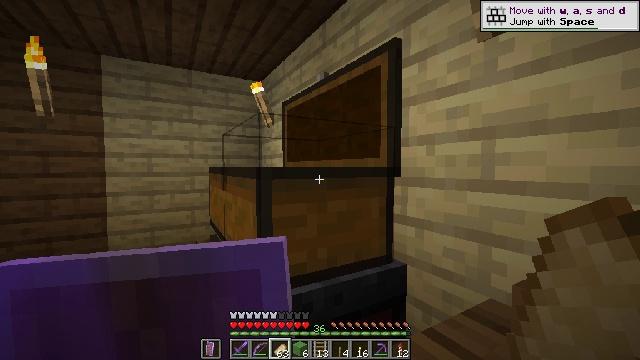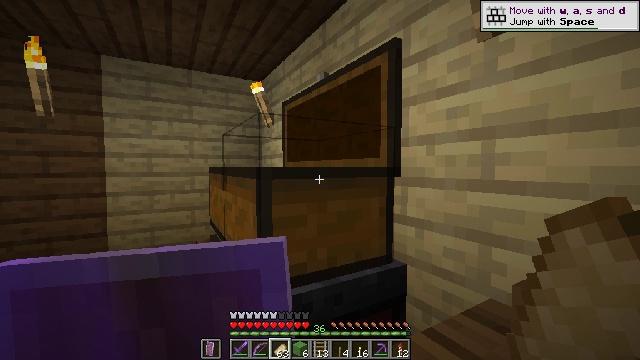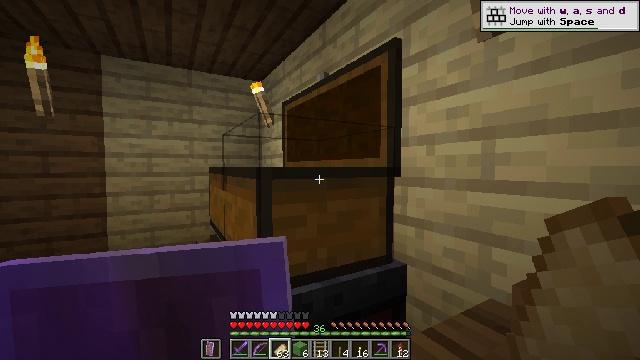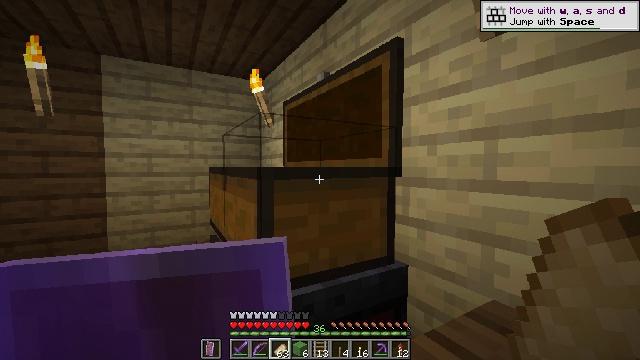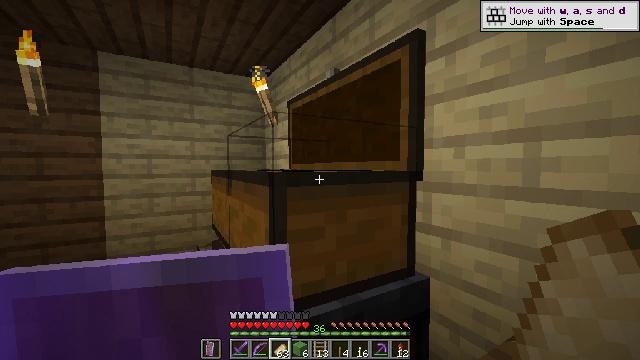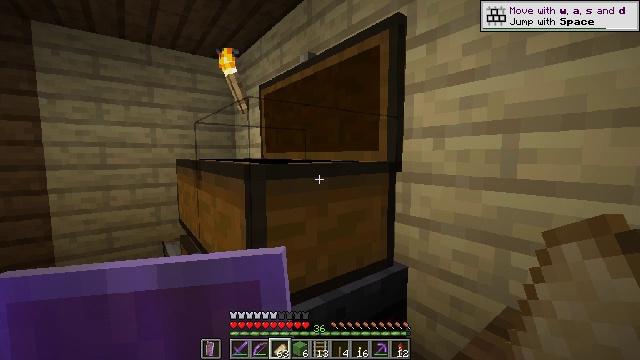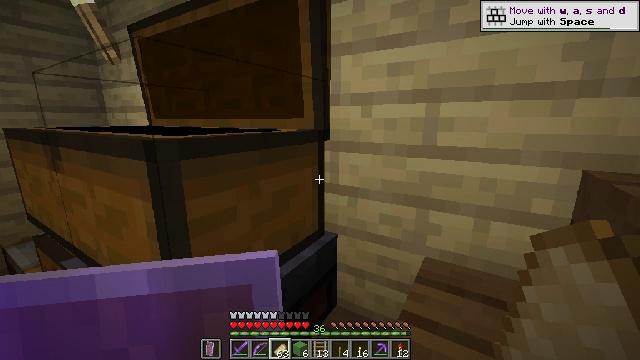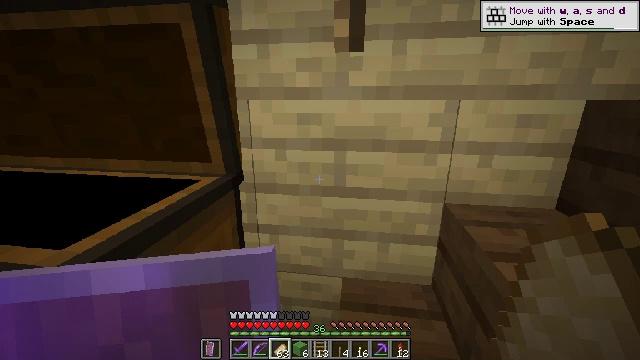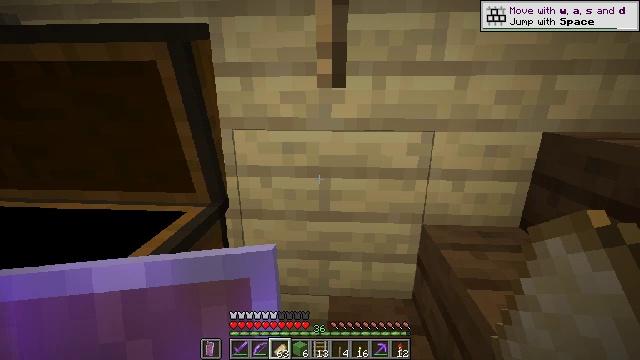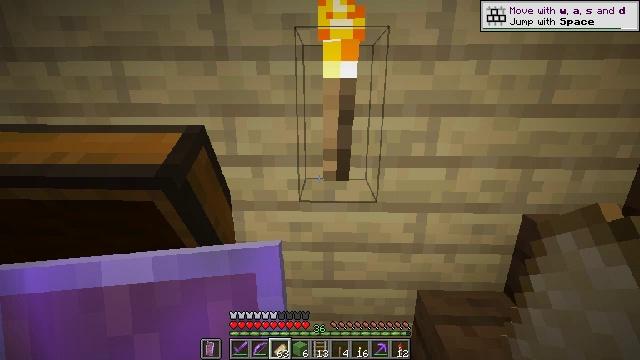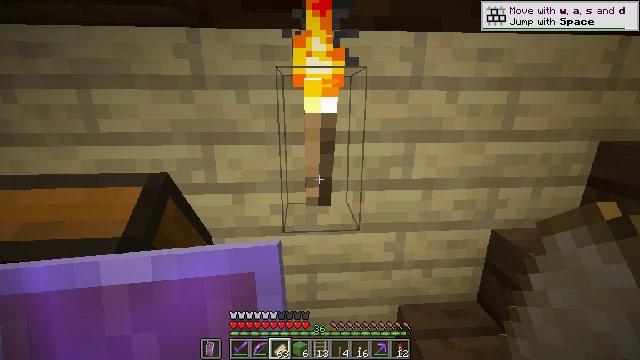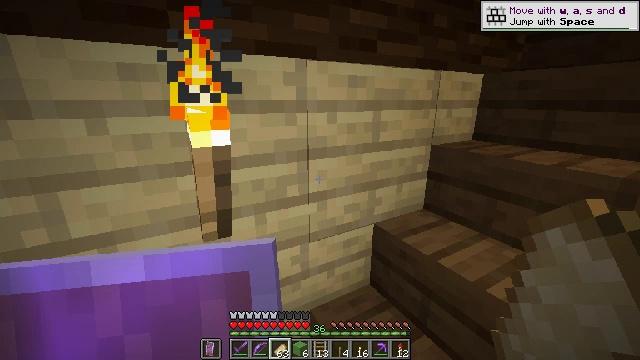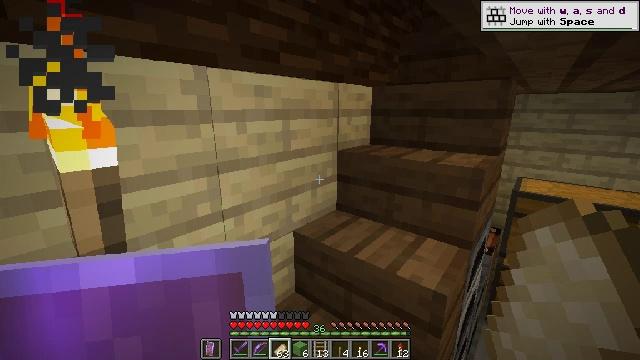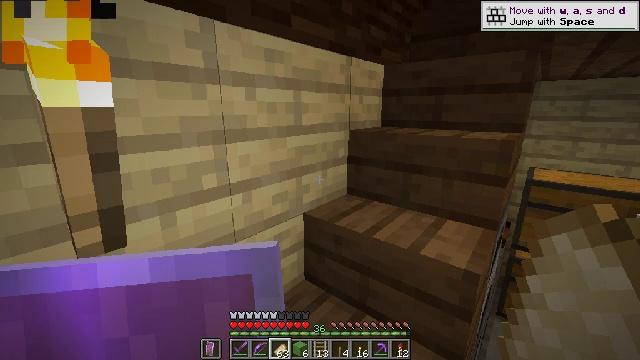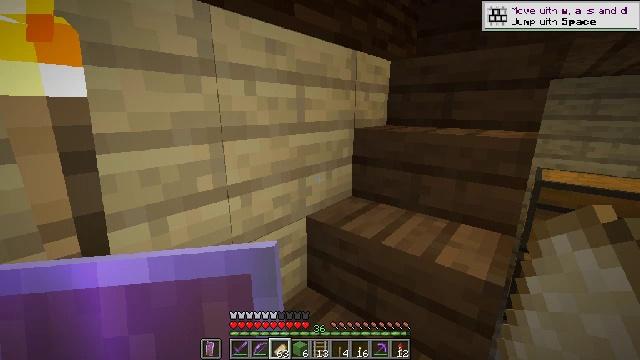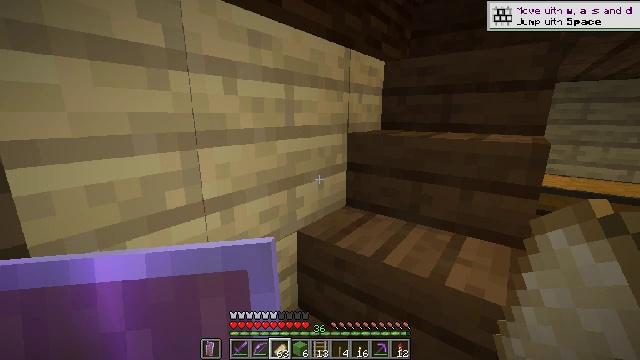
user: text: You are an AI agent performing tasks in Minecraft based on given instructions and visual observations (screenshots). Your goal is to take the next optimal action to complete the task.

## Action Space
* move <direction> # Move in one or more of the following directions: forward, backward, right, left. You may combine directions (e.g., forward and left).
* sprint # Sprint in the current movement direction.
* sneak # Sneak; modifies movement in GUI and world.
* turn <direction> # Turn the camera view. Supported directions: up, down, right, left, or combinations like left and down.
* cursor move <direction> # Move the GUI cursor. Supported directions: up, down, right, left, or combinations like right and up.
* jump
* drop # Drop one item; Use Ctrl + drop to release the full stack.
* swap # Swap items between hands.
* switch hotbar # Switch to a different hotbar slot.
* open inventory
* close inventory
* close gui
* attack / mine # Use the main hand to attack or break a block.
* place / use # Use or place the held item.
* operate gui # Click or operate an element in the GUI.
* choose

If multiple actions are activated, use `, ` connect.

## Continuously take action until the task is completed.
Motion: motion action
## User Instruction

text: Craft a comparator.
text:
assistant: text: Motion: no_op
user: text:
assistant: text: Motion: no_op
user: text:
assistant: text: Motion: move forward
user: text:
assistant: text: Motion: move forward
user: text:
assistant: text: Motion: move forward, turn right and down
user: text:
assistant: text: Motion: move forward, turn right and down
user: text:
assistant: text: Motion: move forward, turn right and down, jump
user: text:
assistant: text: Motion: move forward, turn right, jump
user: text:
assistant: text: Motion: move forward, turn right, jump
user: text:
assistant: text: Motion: move forward, turn right, jump
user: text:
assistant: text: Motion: move forward, turn right, jump
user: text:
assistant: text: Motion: move forward, turn right and up
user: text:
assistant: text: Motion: move forward
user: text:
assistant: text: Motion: move forward
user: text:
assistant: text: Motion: move forward, turn right and up
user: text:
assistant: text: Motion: move forward, turn right and up
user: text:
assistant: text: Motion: move forward, turn right and up
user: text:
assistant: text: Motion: move forward
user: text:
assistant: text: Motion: move forward
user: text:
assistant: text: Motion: move forward
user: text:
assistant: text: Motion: move forward, turn right and up
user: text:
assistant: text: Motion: move forward, turn right and up
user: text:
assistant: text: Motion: move forward, turn right and up
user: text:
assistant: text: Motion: move forward
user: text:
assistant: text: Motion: move forward
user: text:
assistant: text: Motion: move forward
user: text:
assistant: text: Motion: move forward
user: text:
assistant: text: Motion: move forward
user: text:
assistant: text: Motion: move forward
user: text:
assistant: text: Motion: move forward